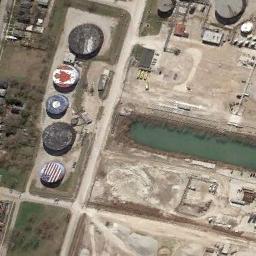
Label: storage_tank